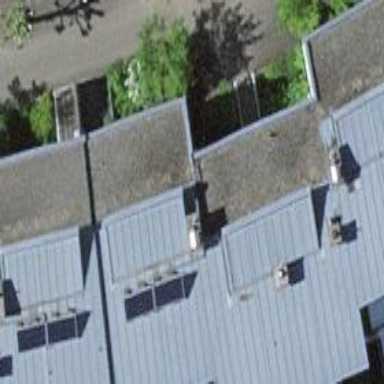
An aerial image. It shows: Flat roof terrace building.